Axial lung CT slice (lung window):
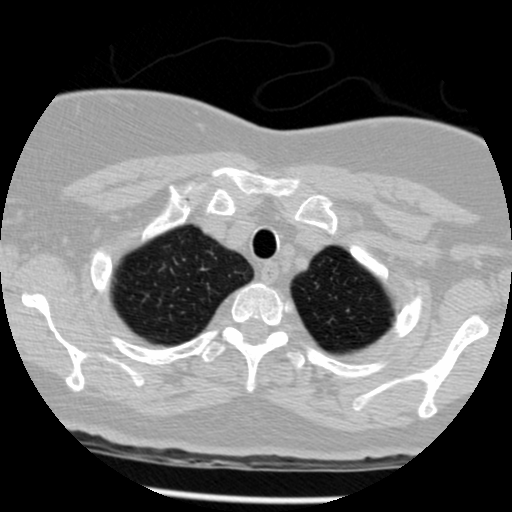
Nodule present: no